Question: I have two tables named 'works' and 'slides' as well as two classes that extend Eloquent named 'Work' and 'Slide'.
Inside my 'works' table I have a 'id' column, a 'title' column, a 'description' column and a 'image' column and inside my 'slides' table I have a composite key using a foreign key with two columns named 'id' and 'work_id'.
This is how my database relationship looks:

This is the code for my Slide class:
'''
class Slide extends Eloquent {
public $timestamps = false;
public function workId() {
return $this->hasOne('work', 'work_id', 'id');
}
}
'''
And this is the code for my Work class:
'''
class Work extends Eloquent {
public $timestamps = false;
}
'''
Inside my index page I am trying to get a Work object by calling the 'workId()' method inside my Slide object however it returns empty with this code:
'''
$slides = Slide::all();
$works = new \Illuminate\Database\Eloquent\Collection;
foreach ($slides as $slide) {
$works->push($slide->workId());
}
printf($works);
'''
However, if I replace the '$slide->workId()' call with:
'''
Work::find($slide->work_id)
'''
then it finds the row with no problem.
What should I do to get the function to return the Work object rather than calling Work::find()?
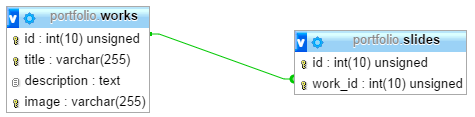
Answer: Slide belongs to Work because the foreign key to works is inside the slides table. You're also using the incorrect naming for the relationship function and incorrect syntax for the hasOne.
You need to use:
'''
class Slide extends Eloquent {
public $timestamps = false;
public function work() {
return $this->belongsTo('Work');
//or return $this->belongsTo('Work', 'work_id', 'id');
}
}
'''
To get the Work that belongs to a Slide: '$slide->work'
Note: you use "<URL>"